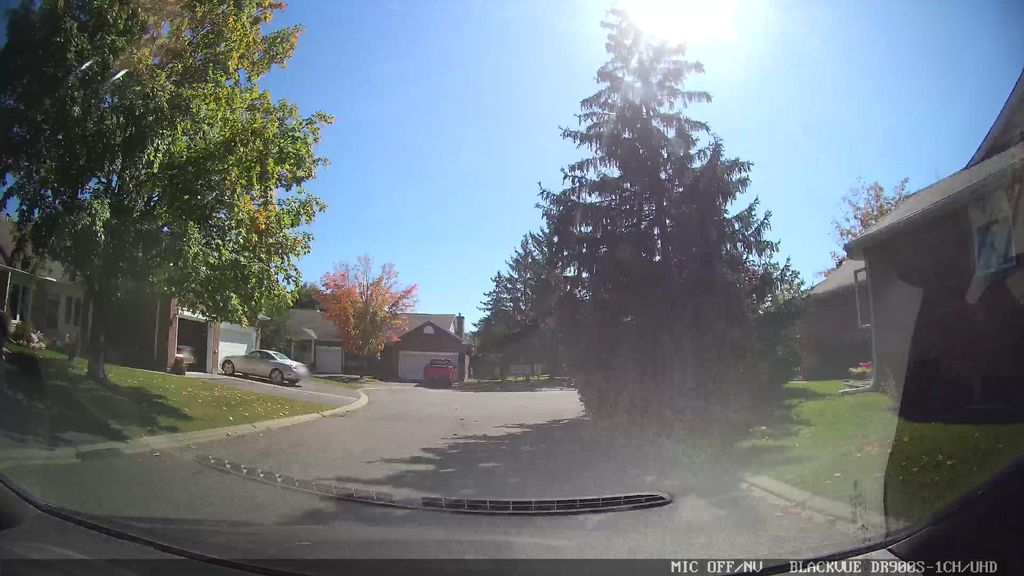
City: ottawa-gatineau